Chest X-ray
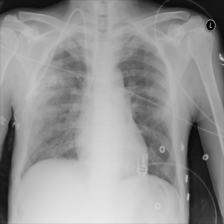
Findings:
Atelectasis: negative
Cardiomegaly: negative
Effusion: negative
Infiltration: negative
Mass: negative
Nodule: negative
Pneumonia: negative
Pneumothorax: negative
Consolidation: negative
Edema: negative
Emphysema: negative
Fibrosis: negative
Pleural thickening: negative
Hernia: negative